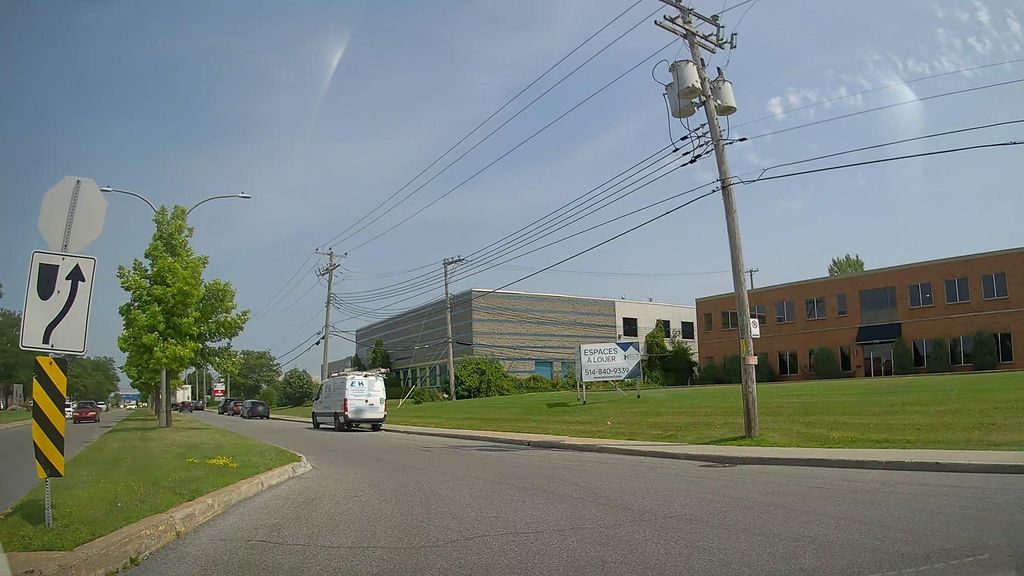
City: montreal